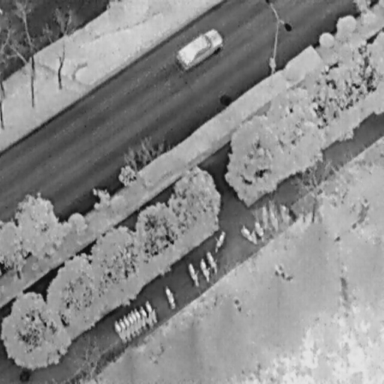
There are 16 objects shown in the infrared image, including 15 Bicycles, and a Car.